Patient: sex M, age 65
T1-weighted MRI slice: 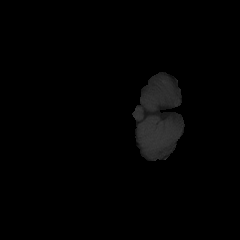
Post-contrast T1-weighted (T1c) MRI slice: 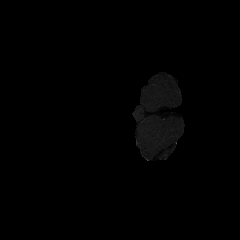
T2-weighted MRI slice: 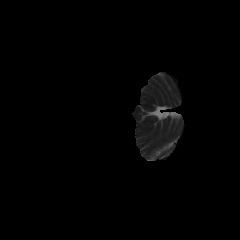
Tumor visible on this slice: no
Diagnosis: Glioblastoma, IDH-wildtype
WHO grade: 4